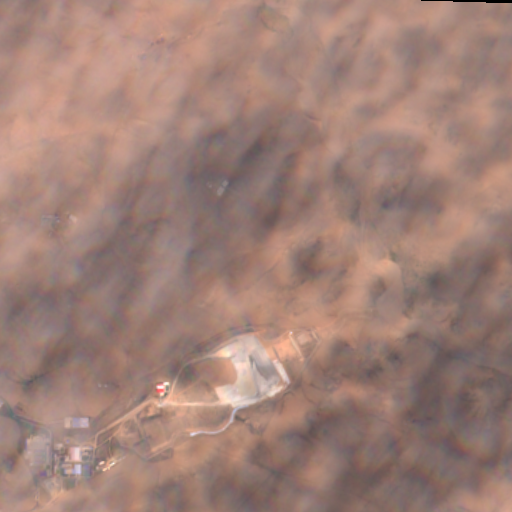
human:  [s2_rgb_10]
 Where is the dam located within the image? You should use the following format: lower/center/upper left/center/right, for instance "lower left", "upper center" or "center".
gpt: The dam is located in the lower center of the image.
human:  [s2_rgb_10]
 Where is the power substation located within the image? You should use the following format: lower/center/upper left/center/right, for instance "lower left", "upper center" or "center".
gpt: The power substation is located in the lower left of the image.
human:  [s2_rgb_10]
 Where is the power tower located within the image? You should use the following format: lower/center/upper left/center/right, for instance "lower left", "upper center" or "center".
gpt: The power tower is located in the lower left of the image.
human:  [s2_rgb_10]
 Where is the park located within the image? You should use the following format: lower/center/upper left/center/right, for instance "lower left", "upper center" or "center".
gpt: There is no park in the image.